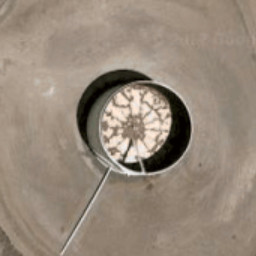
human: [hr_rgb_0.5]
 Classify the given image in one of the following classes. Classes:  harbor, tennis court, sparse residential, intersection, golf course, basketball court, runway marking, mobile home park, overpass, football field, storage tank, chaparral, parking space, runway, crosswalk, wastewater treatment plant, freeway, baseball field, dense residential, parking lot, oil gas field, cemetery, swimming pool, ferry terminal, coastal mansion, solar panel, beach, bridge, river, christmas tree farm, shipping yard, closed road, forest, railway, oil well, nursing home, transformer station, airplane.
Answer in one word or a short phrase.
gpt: storage tank